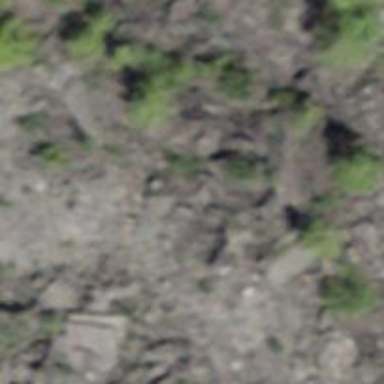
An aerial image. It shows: Natural cliff.